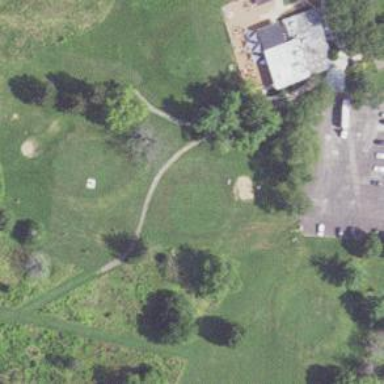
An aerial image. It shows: Path for both roads and golfers.